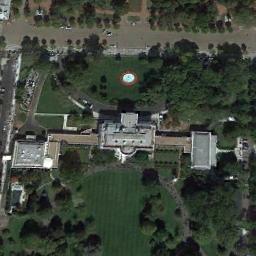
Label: palace